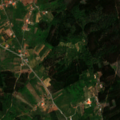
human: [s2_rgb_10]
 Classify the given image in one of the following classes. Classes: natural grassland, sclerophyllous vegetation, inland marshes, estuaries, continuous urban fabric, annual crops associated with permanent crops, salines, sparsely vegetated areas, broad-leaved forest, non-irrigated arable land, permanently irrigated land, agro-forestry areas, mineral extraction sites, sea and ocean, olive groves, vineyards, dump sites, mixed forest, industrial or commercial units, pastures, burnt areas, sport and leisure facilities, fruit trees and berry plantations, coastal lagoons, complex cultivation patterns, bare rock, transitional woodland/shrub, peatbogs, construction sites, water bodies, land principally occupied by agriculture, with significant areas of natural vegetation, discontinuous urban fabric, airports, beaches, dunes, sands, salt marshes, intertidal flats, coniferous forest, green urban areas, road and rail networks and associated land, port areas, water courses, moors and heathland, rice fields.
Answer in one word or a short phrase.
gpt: complex cultivation patterns, broad-leaved forest, mixed forest